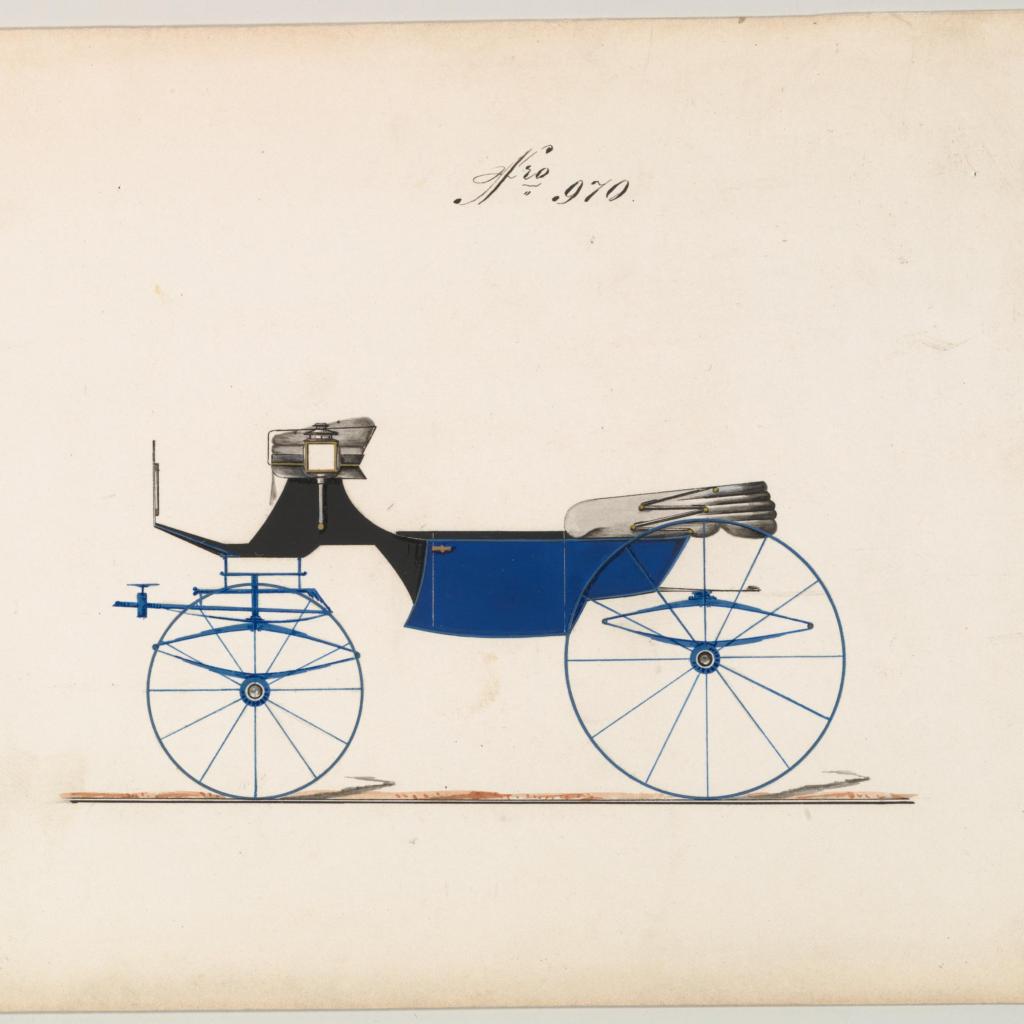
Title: Design for Landaulet, no. 970
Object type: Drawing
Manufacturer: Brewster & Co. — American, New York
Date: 1850–70
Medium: Pen and black in, watercolor and gouache with gum arabic
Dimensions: sheet: 6 13/16 x 9 3/4 in. (17.3 x 24.8 cm)
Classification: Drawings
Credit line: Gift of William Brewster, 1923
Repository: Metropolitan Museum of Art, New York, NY